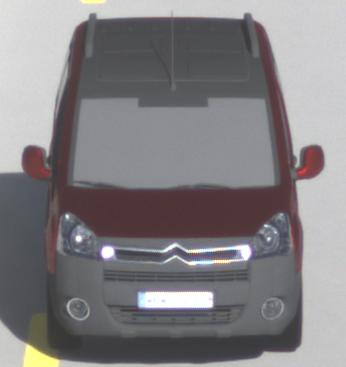
Make: Citroen
Model: Berlingo Kombi VTi 120
Detailed model: Berlingo (II) Kombi
Model produced from: 2009/12
Model produced until: 2012/03
Doors: 5
Color: red
Road condition: dry road
Daytime: morning or afternoon
Contrast: high contrast